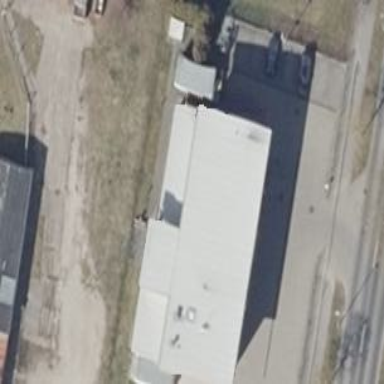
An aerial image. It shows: Ambulance station building.